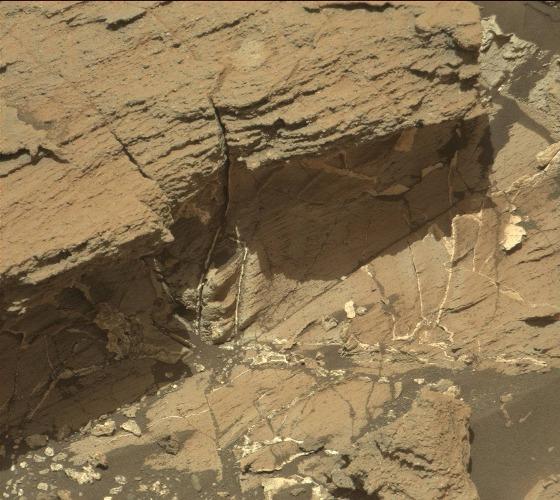
Terrain classes present: Bedrock, Gravel / Sand / Soil, Rock, Shadow